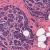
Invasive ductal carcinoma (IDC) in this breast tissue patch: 1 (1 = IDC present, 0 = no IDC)